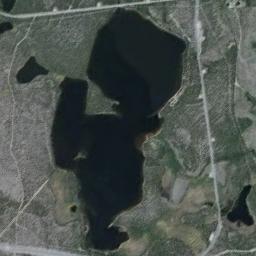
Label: lake